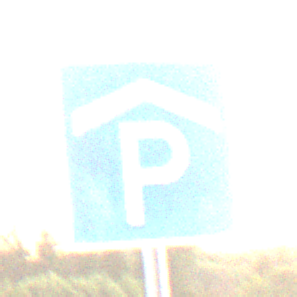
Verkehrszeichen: Parkhaus
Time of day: SunriseSunset
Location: Outdoor (Nature)
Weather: Clear
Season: NotSpecified
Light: Natural